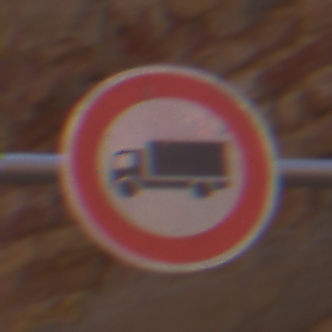
Verkehrszeichen: VerbotFuerKraftfahrzeugeUeberDreiKommaFuenfTonnen
Umgebung: Outdoor, Urban
Tageszeit: MorningAfternoon
Wetter: Clear
Licht: Natural
Jahreszeit: NotSpecified
Kontrast: MediumContrast